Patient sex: M
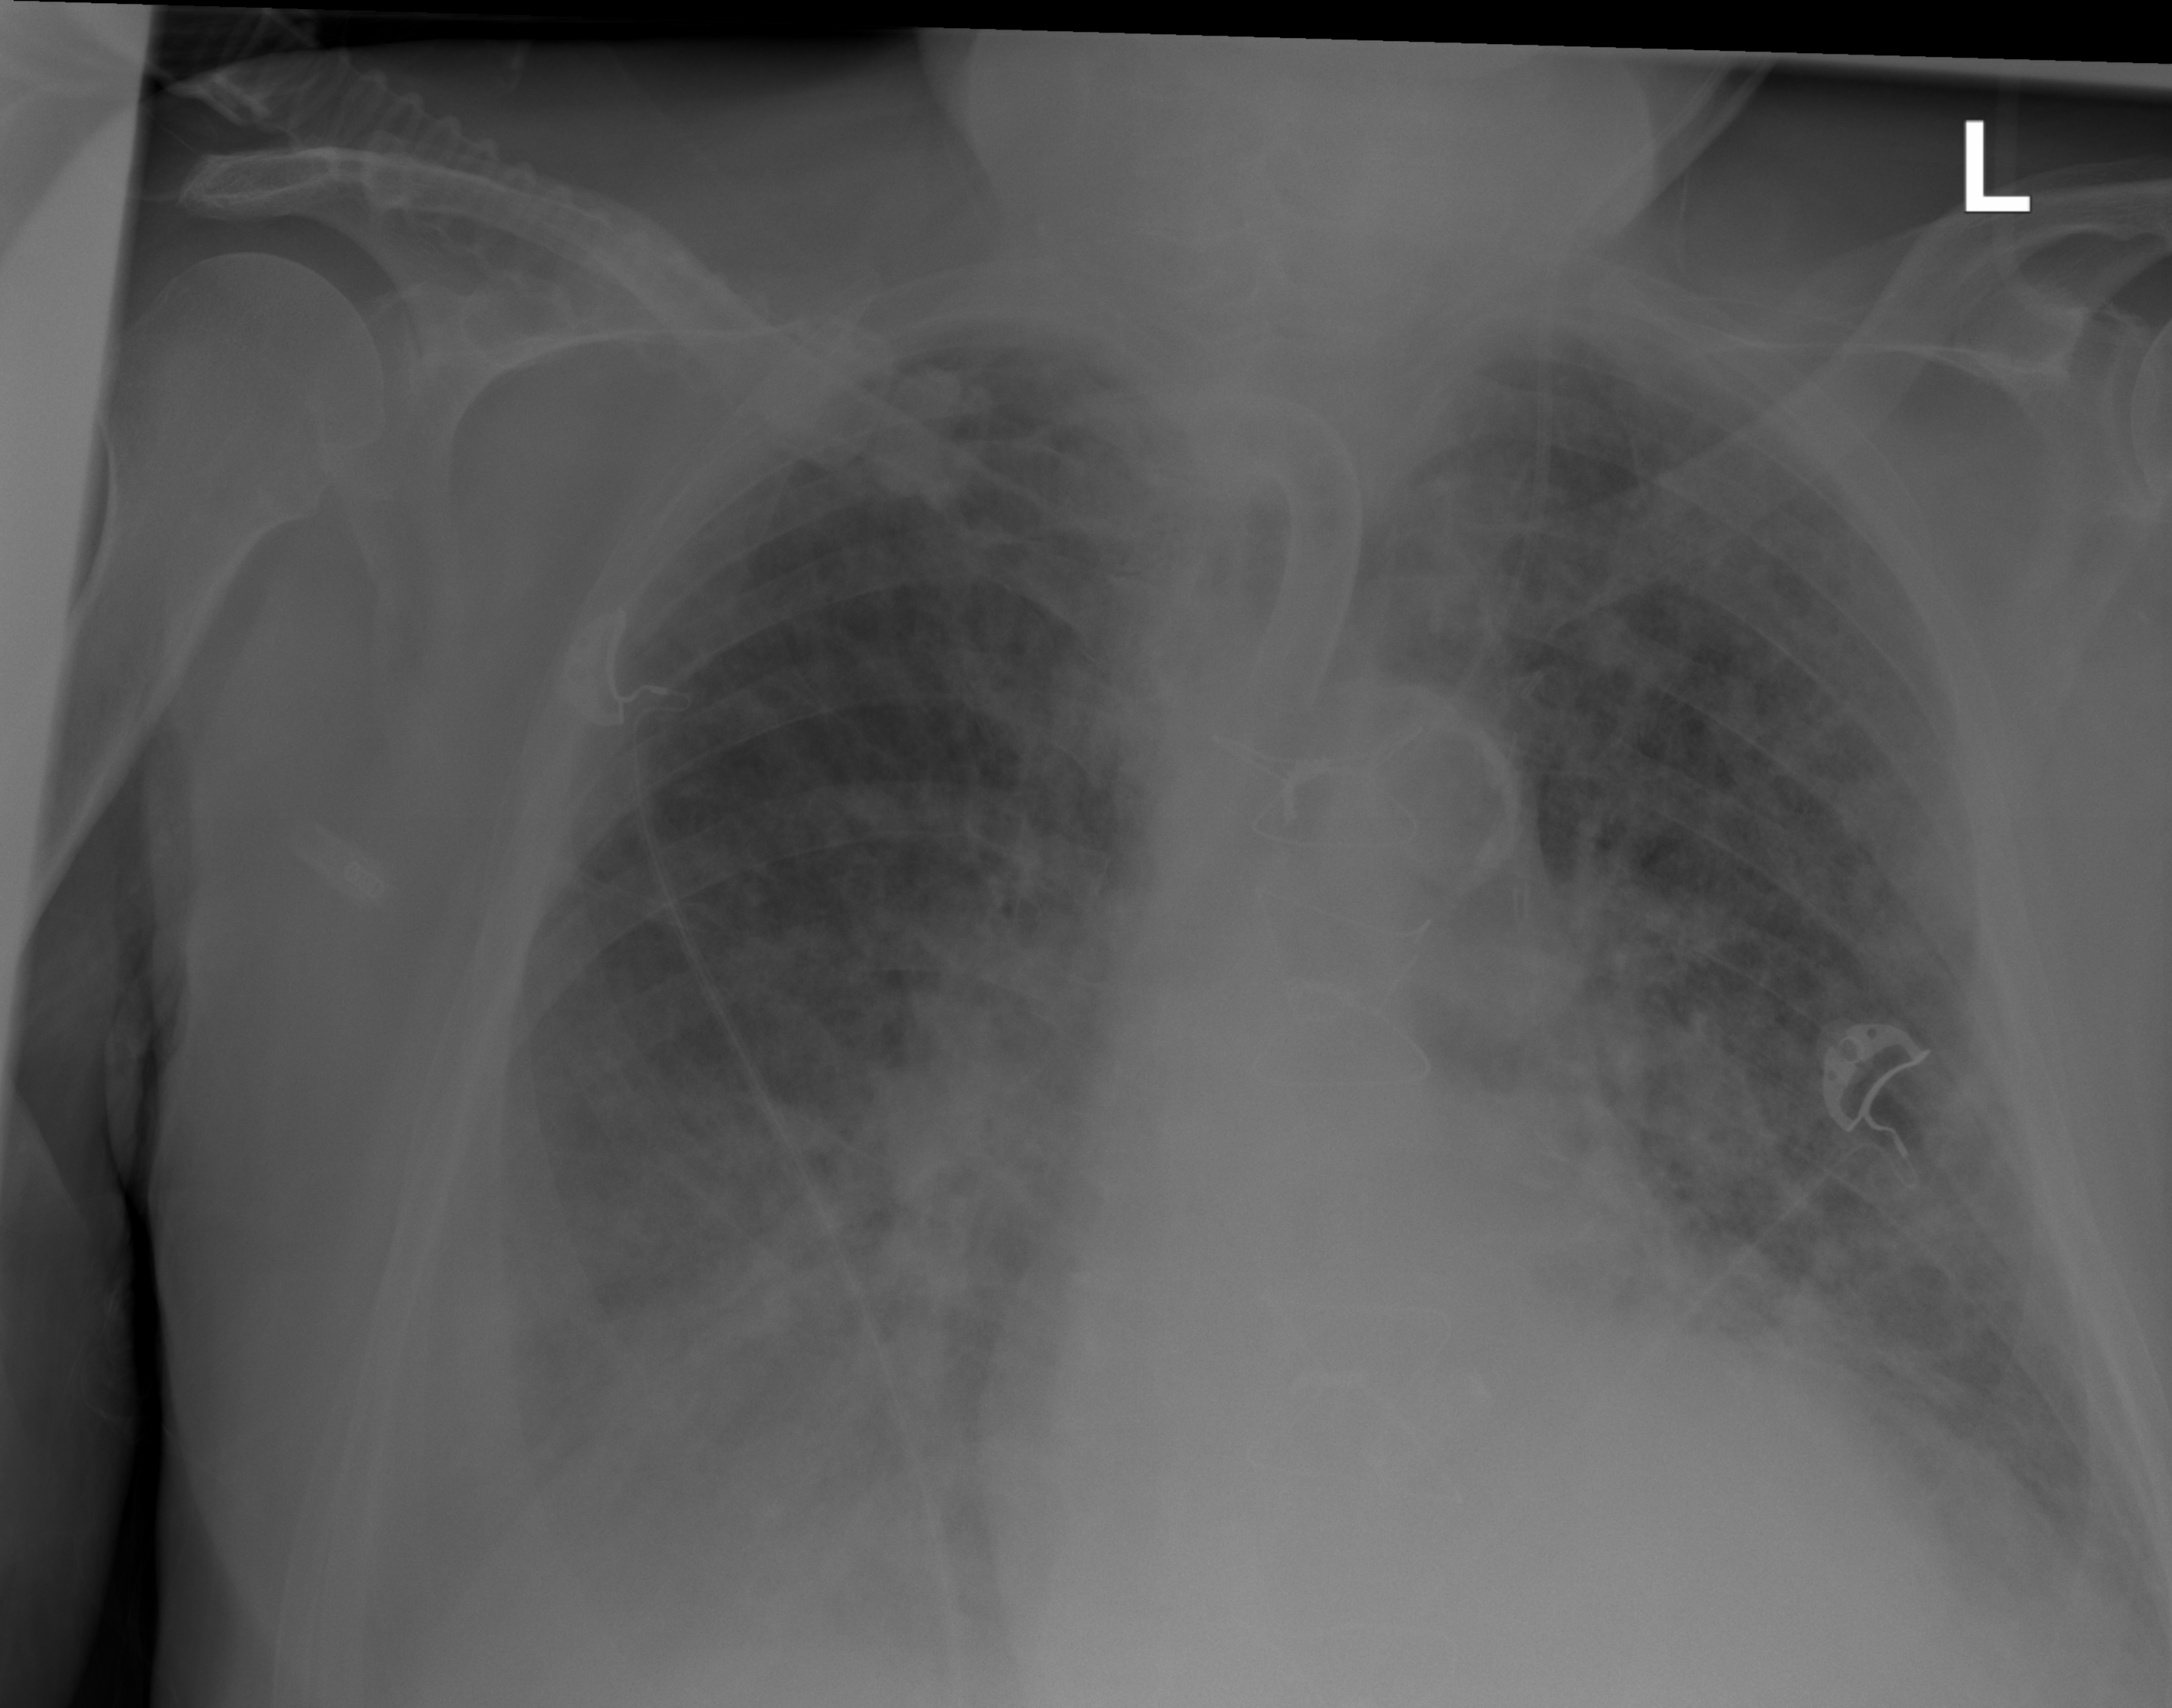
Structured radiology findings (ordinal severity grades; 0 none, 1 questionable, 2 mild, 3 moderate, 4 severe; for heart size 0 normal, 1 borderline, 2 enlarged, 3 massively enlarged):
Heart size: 2
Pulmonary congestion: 2
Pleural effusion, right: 3
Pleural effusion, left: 2
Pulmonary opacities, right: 0
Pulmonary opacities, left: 0
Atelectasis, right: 2
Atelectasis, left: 3